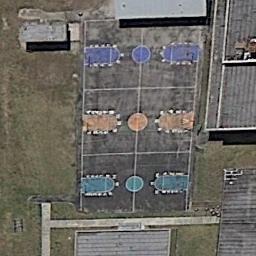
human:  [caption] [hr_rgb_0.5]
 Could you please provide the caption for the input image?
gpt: There are three different colored basketball courts in the picture .

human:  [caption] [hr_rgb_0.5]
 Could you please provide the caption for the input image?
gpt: There are three basketball courts on the open place .

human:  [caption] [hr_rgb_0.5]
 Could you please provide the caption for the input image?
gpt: Three basketball courts on the bare lawn are next to the buildings .

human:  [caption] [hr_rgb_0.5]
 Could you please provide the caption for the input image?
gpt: Three basketball courts on the lawn and some buildings beside .

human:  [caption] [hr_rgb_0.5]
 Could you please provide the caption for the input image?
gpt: Several buildings are next to three basketball courts .